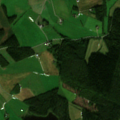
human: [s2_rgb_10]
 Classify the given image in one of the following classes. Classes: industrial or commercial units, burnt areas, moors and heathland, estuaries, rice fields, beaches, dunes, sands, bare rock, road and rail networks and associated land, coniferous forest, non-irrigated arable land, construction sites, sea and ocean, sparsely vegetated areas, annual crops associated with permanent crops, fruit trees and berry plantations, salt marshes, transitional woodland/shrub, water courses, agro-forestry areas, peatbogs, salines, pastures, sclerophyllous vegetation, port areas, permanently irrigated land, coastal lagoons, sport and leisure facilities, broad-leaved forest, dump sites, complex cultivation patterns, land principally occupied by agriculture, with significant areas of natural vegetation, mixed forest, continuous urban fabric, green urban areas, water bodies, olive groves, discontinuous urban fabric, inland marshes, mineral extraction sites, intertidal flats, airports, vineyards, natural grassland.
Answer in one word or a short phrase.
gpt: non-irrigated arable land, land principally occupied by agriculture, with significant areas of natural vegetation, mixed forest